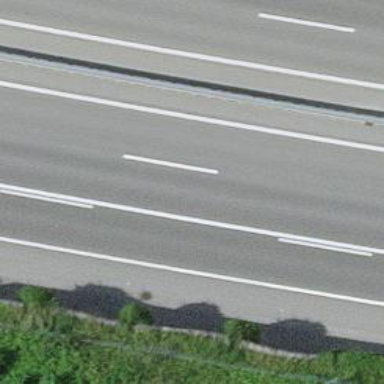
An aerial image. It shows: Asphalt motorway.